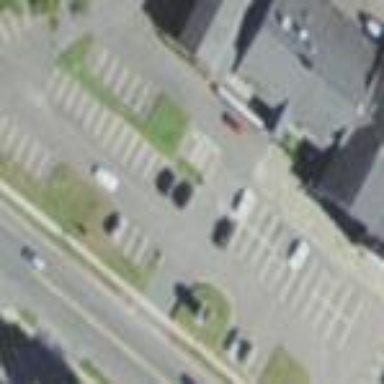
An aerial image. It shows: Parking aisle designated as service road.